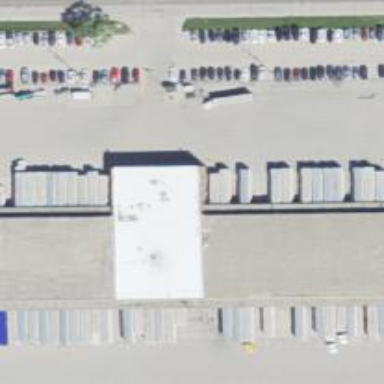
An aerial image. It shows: Warehouse building.